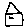
Label: house